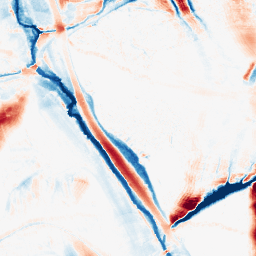
Category: morphological
Decomposition family: morphological_ellipse
Decomposition parameters: operation: average
width: 20
height: 50
Upsampling method: bspline
Upsampling parameters: scale: 4
Upsampling scale: 4